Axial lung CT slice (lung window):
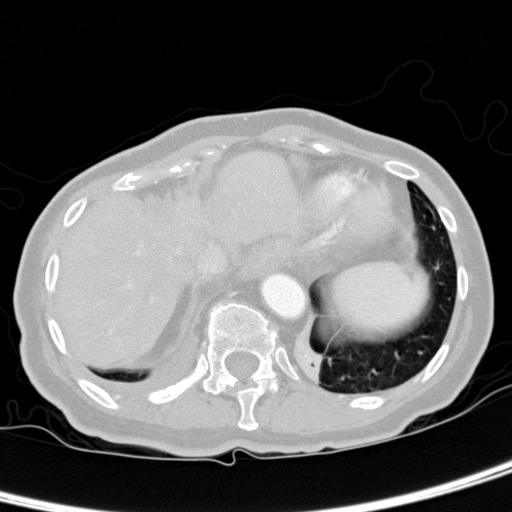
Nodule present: no